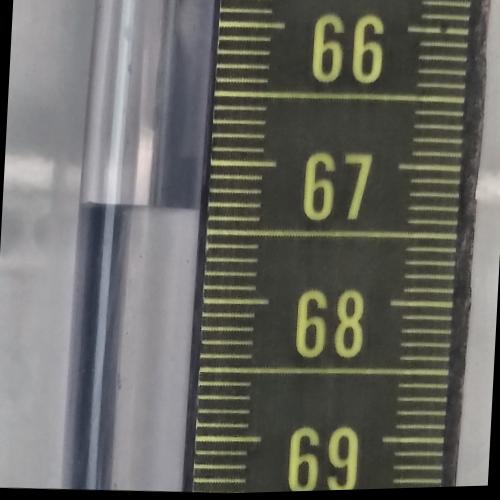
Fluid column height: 67.3 cm